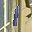
Label: 1